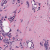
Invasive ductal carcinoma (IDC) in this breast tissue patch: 1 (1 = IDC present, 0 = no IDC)